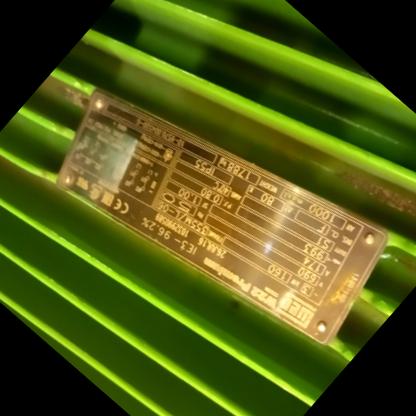
Klasa: tabliczka-znamionowa